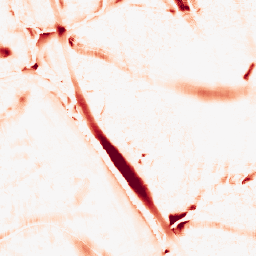
Category: morphological
Decomposition family: morphological_ellipse
Decomposition parameters: operation: opening
width: 30
height: 30
Upsampling method: area
Upsampling parameters: scale: 2
Upsampling scale: 2